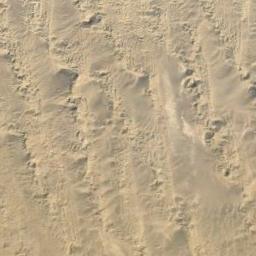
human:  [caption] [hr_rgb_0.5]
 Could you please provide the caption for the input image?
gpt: The desert is full of yellow sand .

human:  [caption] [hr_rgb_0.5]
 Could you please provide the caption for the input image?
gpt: There are some ravines in this desert .

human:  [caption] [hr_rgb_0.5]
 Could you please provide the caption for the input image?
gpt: This is a yellow desert with wavy stripes .

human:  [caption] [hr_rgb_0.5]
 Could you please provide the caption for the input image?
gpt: The desert has yellow sand and some pyramidal dunes .

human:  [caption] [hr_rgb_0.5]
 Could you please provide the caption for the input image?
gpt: A yellow desert with many dunes .